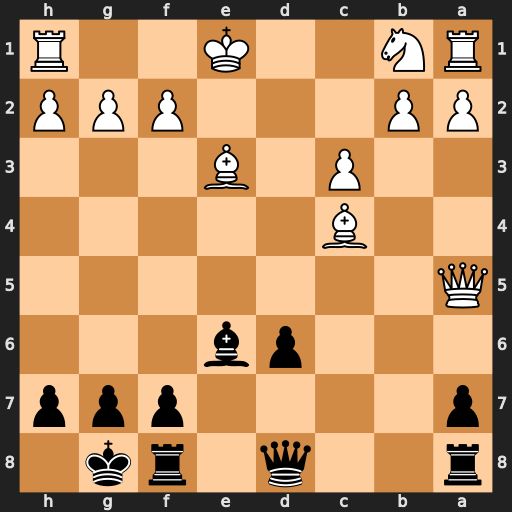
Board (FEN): r2q1rk1/p4ppp/3pb3/Q7/2B5/2P1B3/PP3PPP/RN2K2R
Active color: b
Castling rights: KQ
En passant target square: -
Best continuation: Qxa5 Bxe6 fxe6